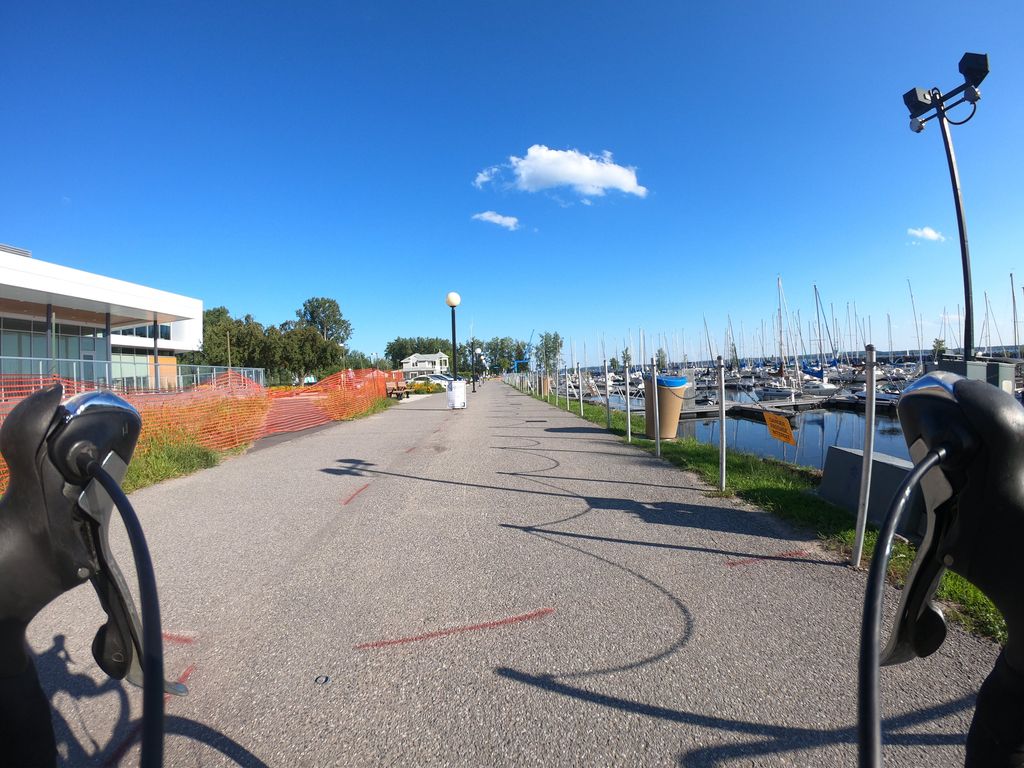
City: ottawa-gatineau